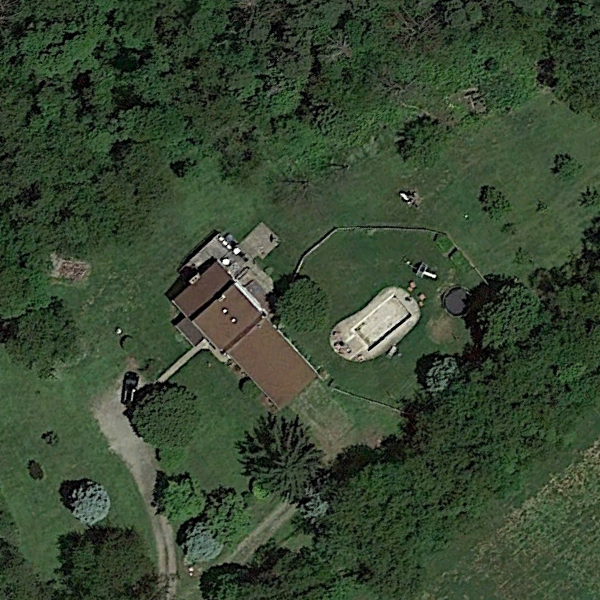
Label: SparseResidential